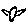
Label: bird